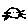
Label: cat